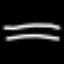
Label: line